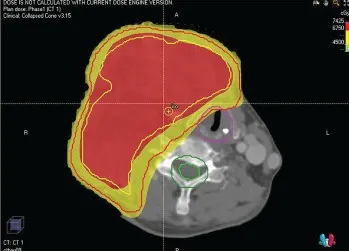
The map of the patient's radiotherapy target volume.
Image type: radiology (ct)